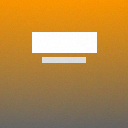
Screen state: on